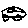
Label: car